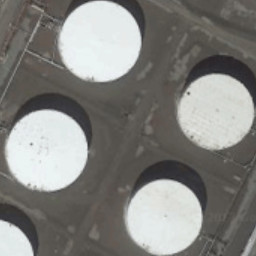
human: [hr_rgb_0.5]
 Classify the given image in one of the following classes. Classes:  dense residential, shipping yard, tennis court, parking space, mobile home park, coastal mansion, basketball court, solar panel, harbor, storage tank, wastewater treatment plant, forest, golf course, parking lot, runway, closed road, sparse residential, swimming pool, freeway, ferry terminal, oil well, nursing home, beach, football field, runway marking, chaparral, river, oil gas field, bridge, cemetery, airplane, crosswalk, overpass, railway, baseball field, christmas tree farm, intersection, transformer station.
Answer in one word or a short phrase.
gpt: storage tank